Field crop: maize
Growth stage: 2
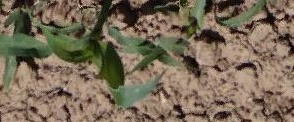
Species: maize